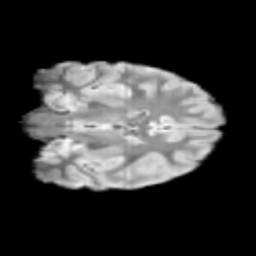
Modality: T2w
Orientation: coronal
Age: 9
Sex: female
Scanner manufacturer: siemens
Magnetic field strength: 3 T
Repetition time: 3.8 s
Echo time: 0.07 s